Question: To benchmark different groups vs the whole population I'm trying to add the population box of the population boxplot to the plot. When the axis is numeric this is easily achieved by means of 'geom_area' and 'geom_hline':
'''
m <- median(mtcars$mpg)
Q1 <- quantile(as.numeric(mtcars$mpg), c(0.25))
Q3 <- quantile(as.numeric(mtcars$mpg), c(0.75))
ggplot(mtcars, aes(x=cyl, y=mpg))+
geom_rect(aes(xmin = -Inf , xmax = Inf , ymin = Q1 , ymax = Q3 ),fill = "blue", alpha = .002)+
geom_hline(yintercept= m,colour = "white", size=1) + scale_x_discrete(breaks=(factor(mtcars$cyl))) + geom_boxplot(aes(group=cyl))+ coord_flip(xlim=c(3,9)) +
geom_point() + theme_classic()
'''

With a factor on the x-axis 'xmax=Inf' and 'xmin=-Inf' doens't work (which can be expected):
'''
m <- median(esoph$ncases)
Q1 <- quantile(as.numeric(esoph$ncases), c(0.25))
Q3 <- quantile(as.numeric(esoph$ncases), c(0.75))
ggplot(esoph, aes(x=agegp, y=ncases))+
geom_rect(aes(xmin = -Inf , xmax = Inf , ymin = Q1 , ymax = Q3 ),fill = "blue", alpha = .002)+
geom_hline(yintercept= m,colour = "white", size=1) + geom_boxplot(aes(group=agegp))+ coord_flip() + geom_point() +
theme_classic()
'''
This works but is not what I want. I want the area to cover the whole plot. Also the colour of the area is different compared to the colour on the first plot (probably related with the behaviour of 'alpha')?
'''
ggplot(esoph, aes(x=agegp, y=ncases))+
geom_rect(aes(xmin = min(agegp) , xmax = max(agegp) , ymin = Q1 , ymax = Q3 ),fill = "blue", alpha = .002)+
geom_hline(yintercept= m,colour = "white", size=1) + geom_boxplot(aes(group=agegp))+ coord_flip() + geom_point() +
theme_classic()
'''
Solutions/suggestions?
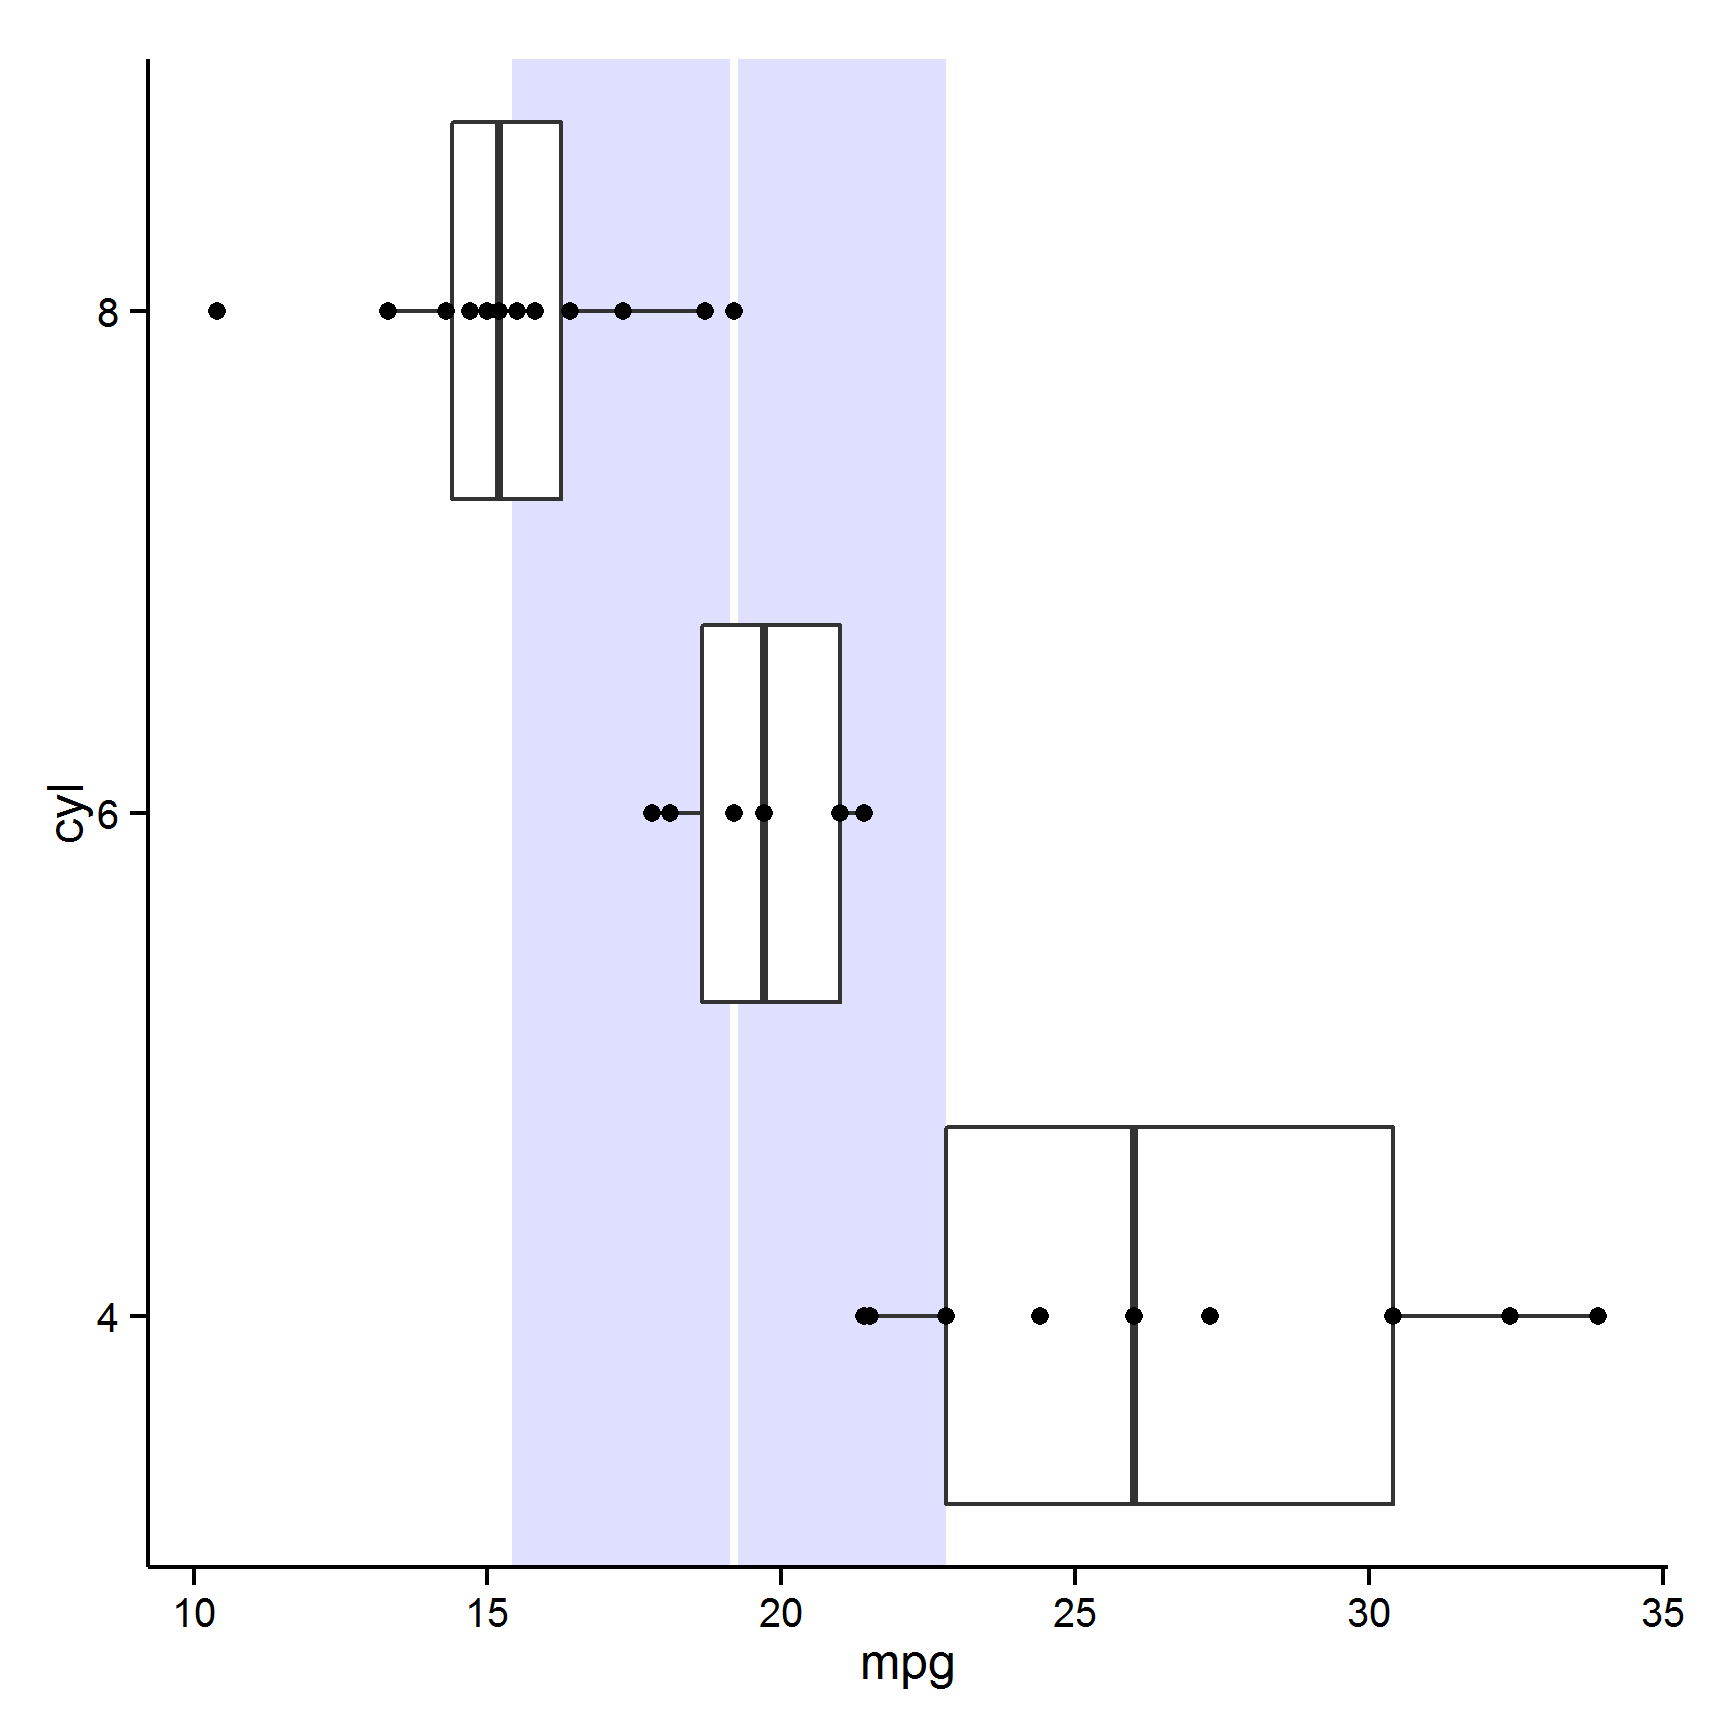
Answer: Like Joran says, just put the 'geom_area' data outside of 'aes'. Logical because you aren't mapping.
'''
m <- median(esoph$ncases)
Q1 <- quantile(as.numeric(esoph$ncases), c(0.25))
Q3 <- quantile(as.numeric(esoph$ncases), c(0.75))
ggplot(esoph, aes(x=agegp, y=ncases))+
geom_rect(xmin = -Inf , xmax = Inf , ymin = Q1 , ymax = Q3 ,fill = "blue", alpha = .002)+
geom_hline(yintercept= m,colour = "white", size=1) + geom_boxplot(aes(group=agegp))+ coord_flip() + geom_point() +
theme_classic()
'''